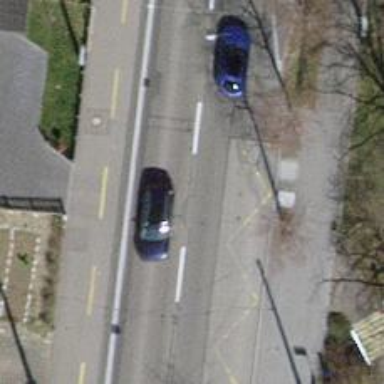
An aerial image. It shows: Secondary road with asphalt surface. It has trolley wires and track cycleway on the right side.